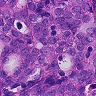
Metastatic tissue present: yes